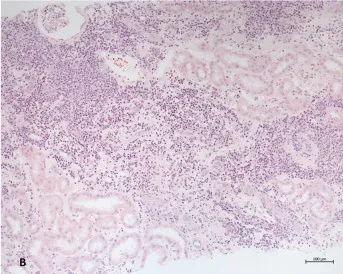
Photomicrographs of the pathological findings in renal biopsy. (B) Magnification depicting normal glomeruli and tubular atrophy and fibrosis alongside infiltrates (HE staining 10x).
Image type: pathology (h&e)